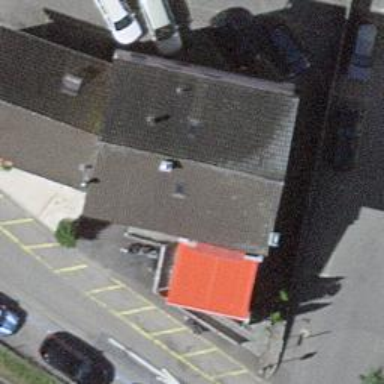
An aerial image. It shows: Cafe.